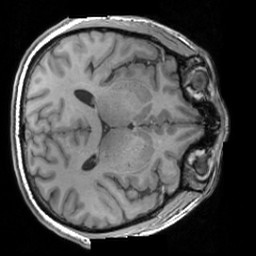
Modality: T1w
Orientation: axial
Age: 32
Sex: male
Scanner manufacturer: siemens
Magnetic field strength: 3 T
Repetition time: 1.63 s
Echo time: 0.00311 s